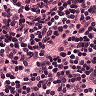
Metastatic tissue present: no